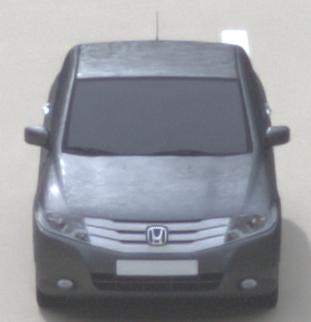
Make: Honda
Model: City
Detailed model: Gen. 6
Model produced from: 2008
Model produced until: 2013
Doors: 4
Color: gray
Road condition: dry road
Daytime: morning or afternoon
Contrast: low contrast